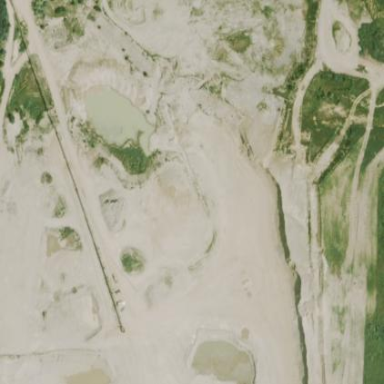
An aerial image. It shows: Quarry area.